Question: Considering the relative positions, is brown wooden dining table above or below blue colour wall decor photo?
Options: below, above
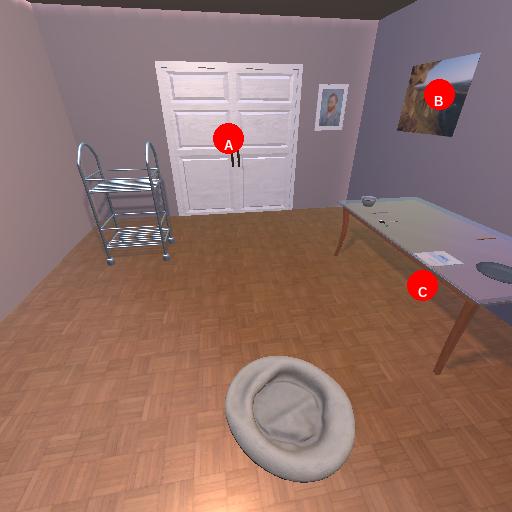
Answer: below